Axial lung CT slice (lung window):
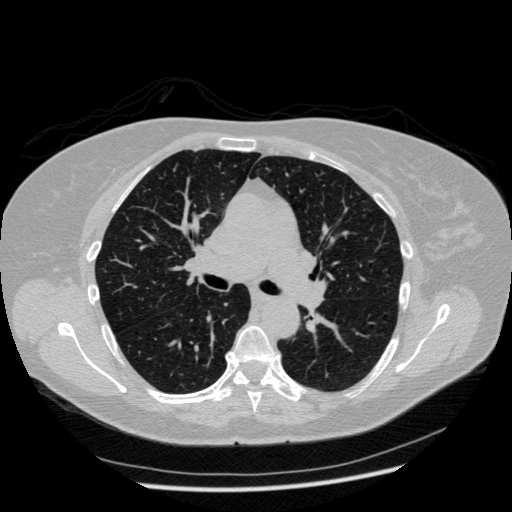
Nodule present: no